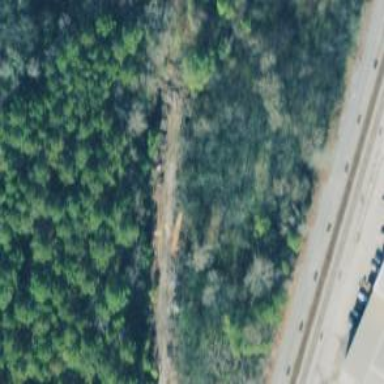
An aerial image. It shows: Abandoned spur railway.